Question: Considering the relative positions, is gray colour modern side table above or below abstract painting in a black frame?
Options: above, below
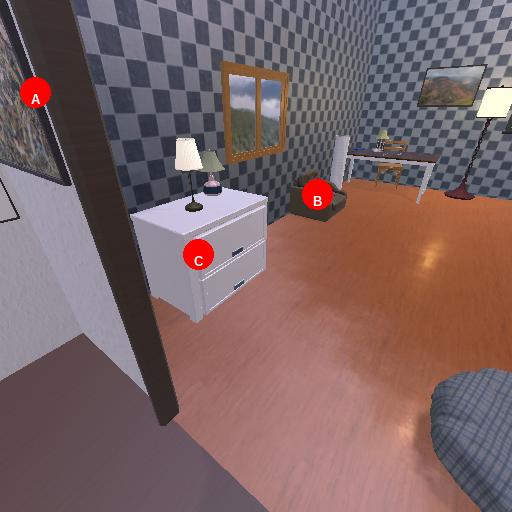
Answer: above